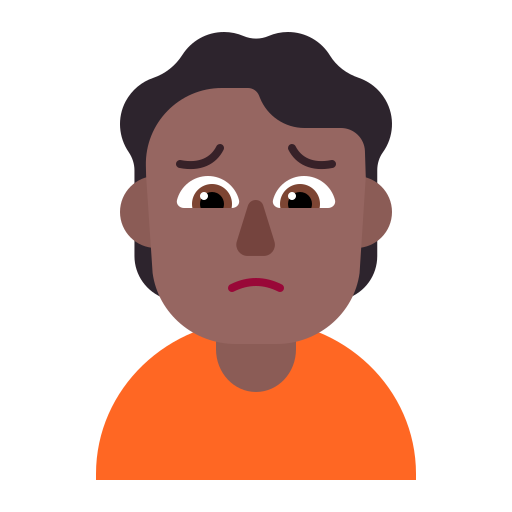
person frowning flat  dark